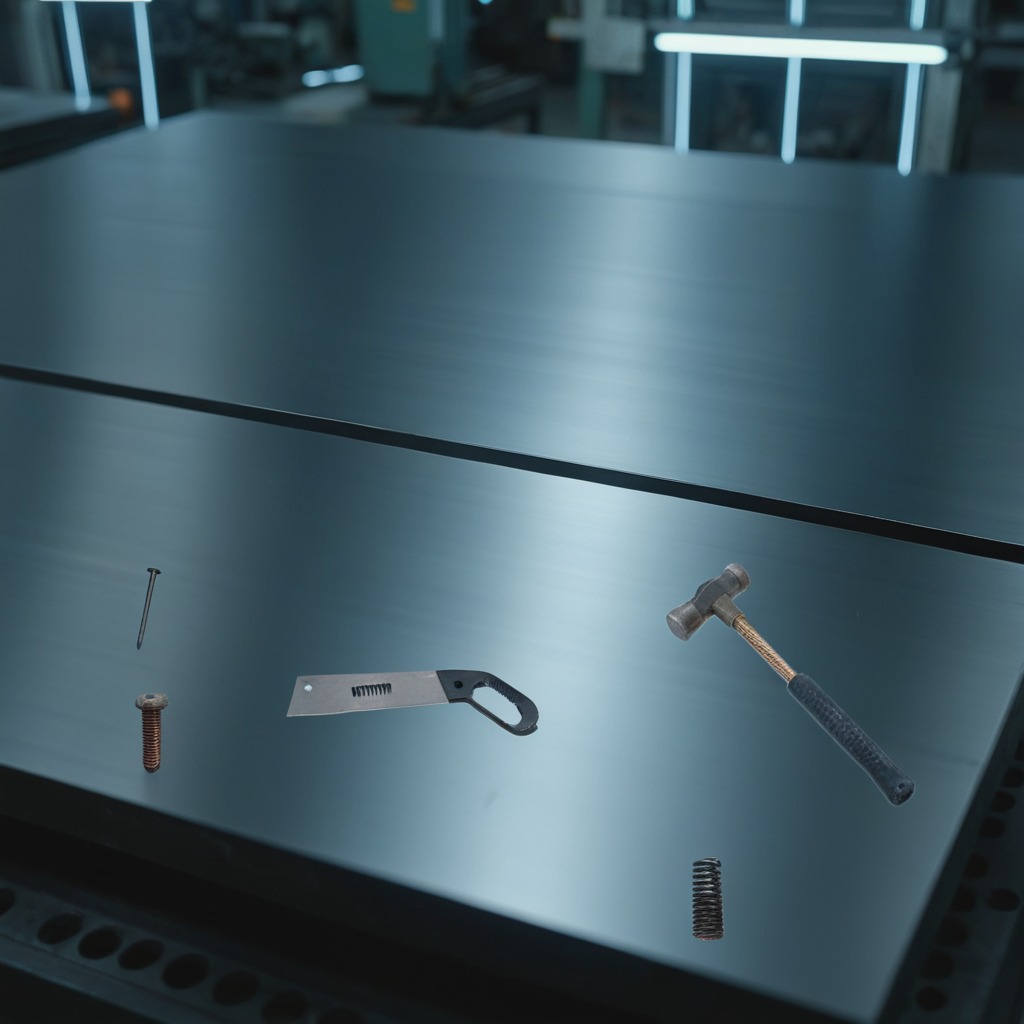
A hammer, an iron nail, a metal machine screw, a coiled metal spring, and a handheld metal saw are lying on the metal table in a machine shop under fluorescent lights.